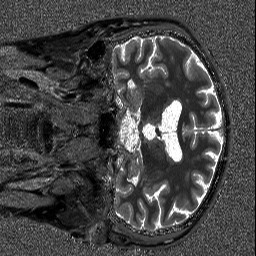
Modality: T1map
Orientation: coronal
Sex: male